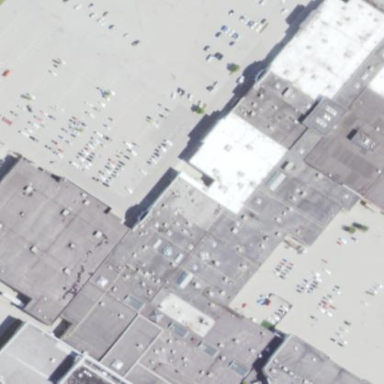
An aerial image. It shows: Mall building.